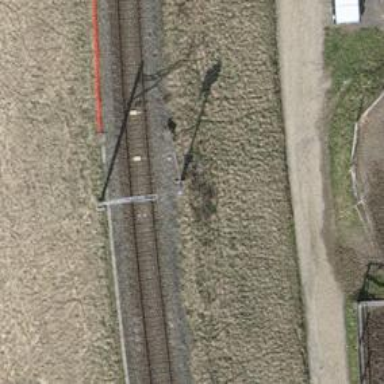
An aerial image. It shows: Railway signal.